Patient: sex F, age 77
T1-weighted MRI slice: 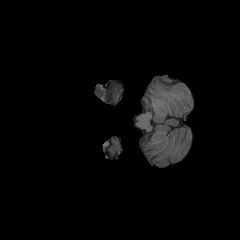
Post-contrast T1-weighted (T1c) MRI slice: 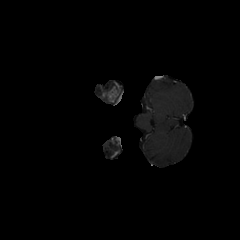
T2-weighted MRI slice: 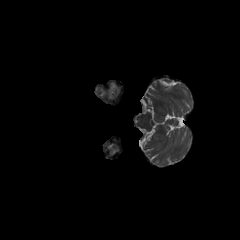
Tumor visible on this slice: yes
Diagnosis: Glioblastoma, IDH-wildtype
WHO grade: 4